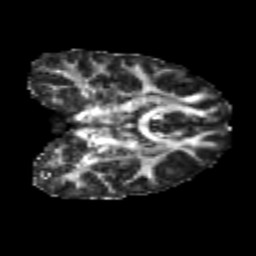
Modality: FA
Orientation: coronal
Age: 21
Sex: male
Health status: healthy
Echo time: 0.074 s